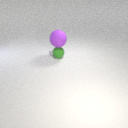
large purple rubber sphere above small green rubber sphere